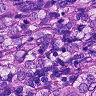
Metastatic tissue present: yes